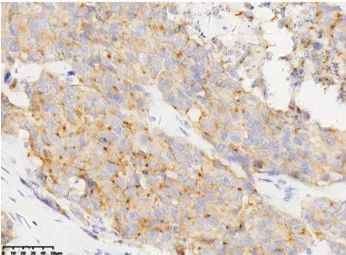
Histochemical and immunohistochemical examinations of the tumor from our case. , strong and diffused expression of Syn.
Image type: pathology (immunostaining)